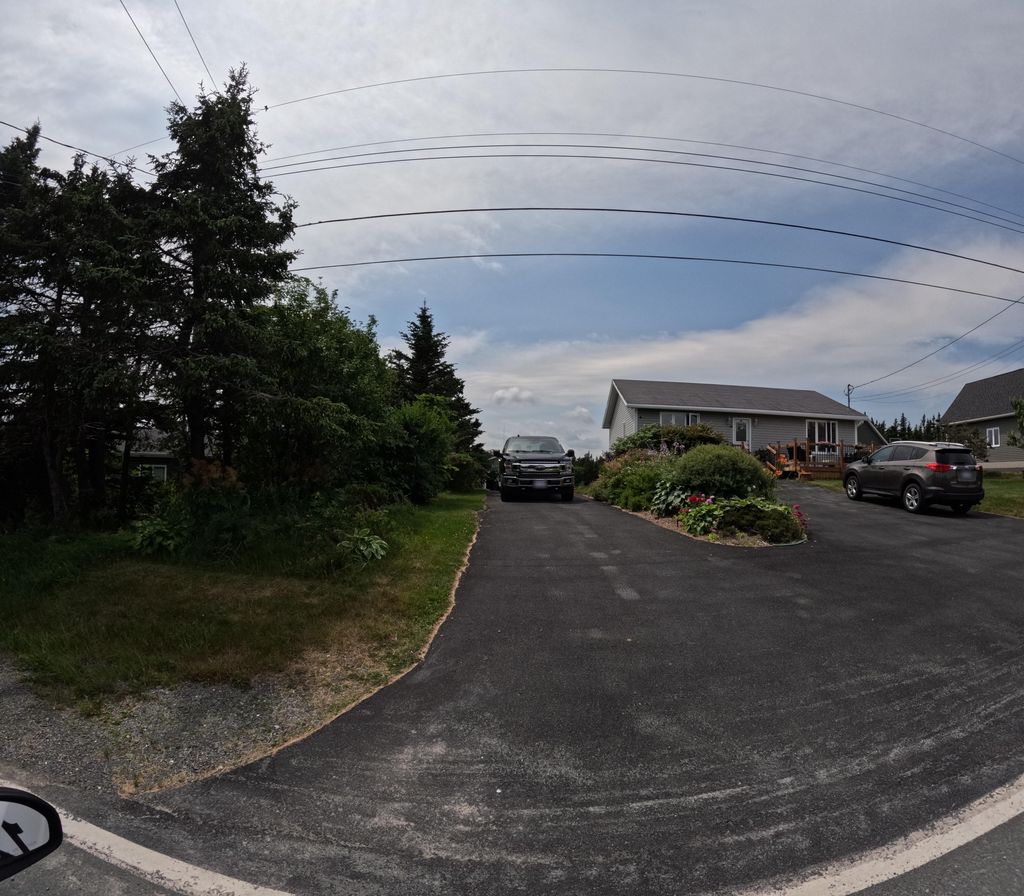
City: st_johns